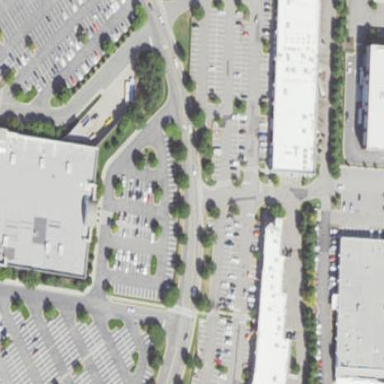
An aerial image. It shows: Retail area.